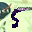
Label: 5